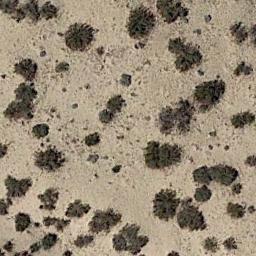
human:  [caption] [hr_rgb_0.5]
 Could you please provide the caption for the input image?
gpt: There are clusters of lush trees in the desert .

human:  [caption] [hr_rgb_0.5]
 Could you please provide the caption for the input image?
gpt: Some chaparrals of different sizes grow in the desert .

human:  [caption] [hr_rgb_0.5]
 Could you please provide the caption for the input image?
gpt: The chaparral is consist of some bushes on the desert .

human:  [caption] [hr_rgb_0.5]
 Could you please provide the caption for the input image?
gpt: Chaparral is evenly distributed on the sand .

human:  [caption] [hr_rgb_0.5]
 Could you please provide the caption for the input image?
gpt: The vegetation in the chaparral is approximately the same size .